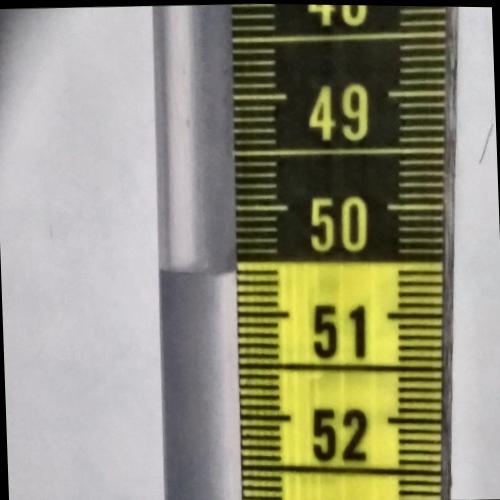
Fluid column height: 50.6 cm